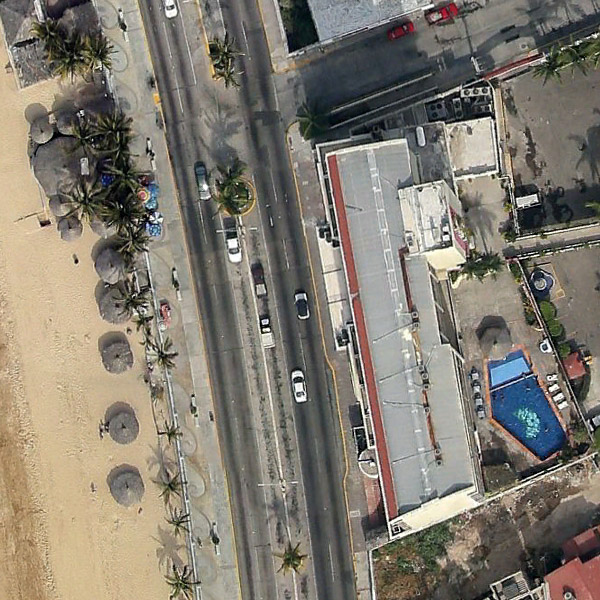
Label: Resort